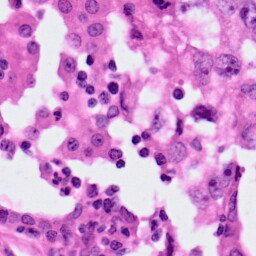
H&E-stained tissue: Lung